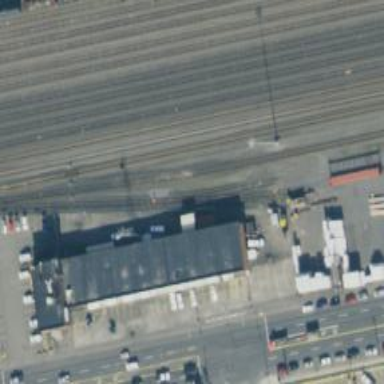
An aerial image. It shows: Railway yard in service.